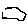
Label: hexagon